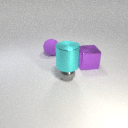
small gray metal sphere in front of large purple rubber sphere